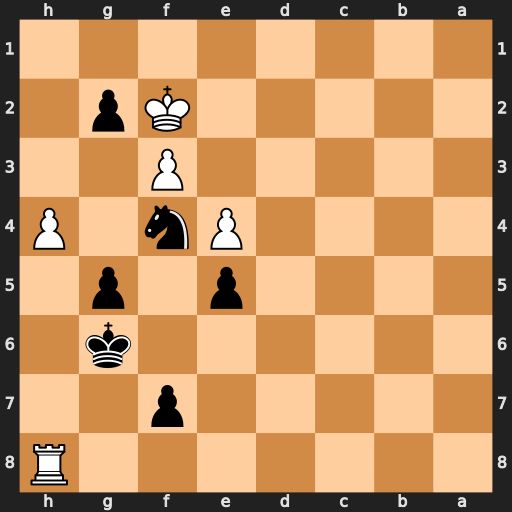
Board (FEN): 7R/5p2/6k1/4p1p1/4Pn1P/5P2/5Kp1/8
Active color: b
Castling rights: -
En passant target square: -
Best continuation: Kg7 Rc8 gxh4